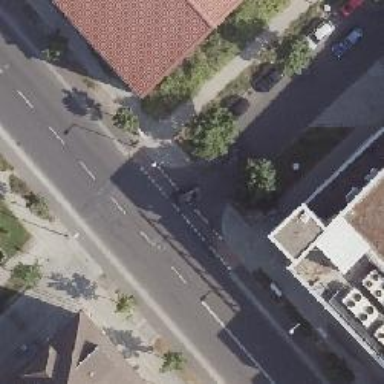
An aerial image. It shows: Secondary road with asphalt surface. There are sidewalks on both sides and separate cycle track also with asphalt surface.